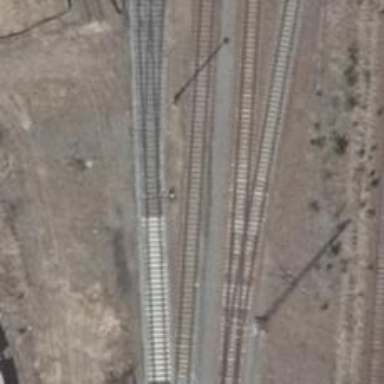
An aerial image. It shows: Abandoned railway siding.